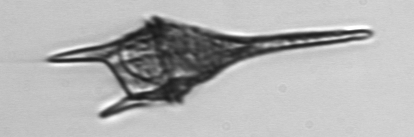
Label: Tripos_lineatus